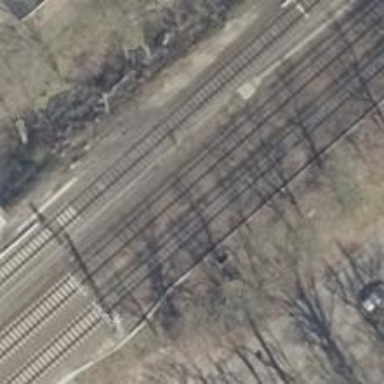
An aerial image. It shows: Light rail electrified railway.